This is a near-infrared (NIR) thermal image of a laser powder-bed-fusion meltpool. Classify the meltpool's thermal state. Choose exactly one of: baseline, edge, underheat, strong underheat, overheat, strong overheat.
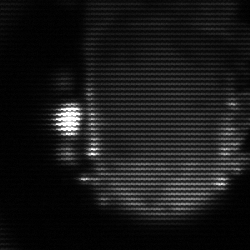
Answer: baseline